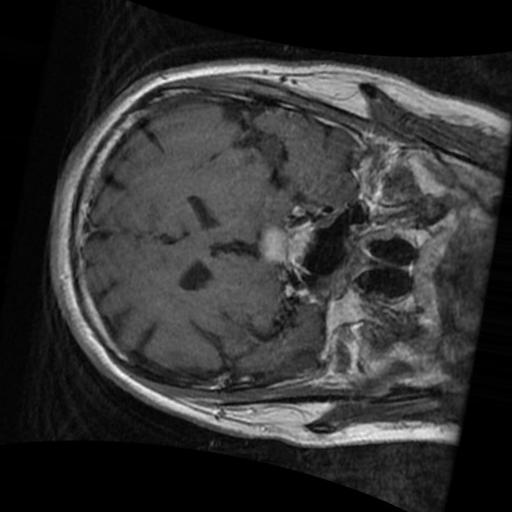
Label: brain_tumor